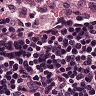
Metastatic tissue present: no